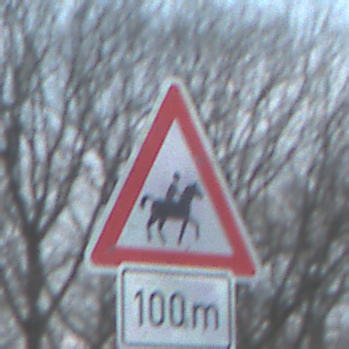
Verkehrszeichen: ReiterLinks
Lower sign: Entfernungsangaben1
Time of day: SunriseSunset
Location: Outdoor (RoadRail)
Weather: PartlyCloudy
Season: NotSpecified
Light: Natural